Question: I want to have smooth text in my game. I found that solution is pixel shader, so i do every thing like is described on <URL>. My font is 48 px size thus i use 0.25f/48.0f but my font is stil sharp and ragged. What am i doing wrong ?
this is font.frag :
'''
#ifdef GL_ES
precision mediump float;
#endif
uniform sampler2D u_texture;
varying vec4 v_color;
varying vec2 v_texCoord;
const float smoothing = 0.25/48.0 ;
void main() {
float distance = texture2D(u_texture, v_texCoord).a;
float alpha = smoothstep(0.5 - smoothing, 0.5 + smoothing, distance);
gl_FragColor = vec4(v_color.rgb, alpha);
}
'''
I alos use linear filter for my font:
'''
arial_white_48.getRegion().getTexture().setFilter(TextureFilter.Linear, TextureFilter.Linear);
'''
text "your score" is written with pixel shader and linear filter
text "high score" is writte only with linear filter
but it is stil sharp

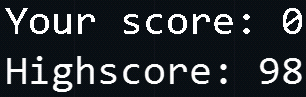
Answer: Well, it's an 8 months old question, but maybe your are still interested in the answer. Or at least someone with the same problem will be.
To have smooth fonts, I use free type fonts, and I create them in my loading screen. For that you need an asset manager.
Usually I create my asset manager in my main activty :
'''
public class MyGdxGame extends Game implements ApplicationListener {
public SpriteBatch batch;
public AssetManager assets;
@Override
public void create () {
batch = new SpriteBatch();
assets = new AssetManager();
this.setScreen(new LoadingScreen(this));
}
@Override
public void render () {
super.render();
}
}
'''
And in the loading screen I create the fonts with any size, based on a .ttf file :
'''
public class LoadingScreen implements Screen{
final MyGdxGame game;
public LoadingScreen(final MyGdxGame gam){
game = gam;
FileHandleResolver resolver = new InternalFileHandleResolver();
game.assets.setLoader(FreeTypeFontGenerator.class, new FreeTypeFontGeneratorLoader(resolver));
game.assets.setLoader(BitmapFont.class, ".ttf", new FreetypeFontLoader(resolver));
FreeTypeFontLoaderParameter size1Params = new FreeTypeFontLoaderParameter();
size1Params.fontFileName = "Fonts/calibri.ttf";
size1Params.fontParameters.genMipMaps = true;
size1Params.fontParameters.minFilter = TextureFilter.Linear;
size1Params.fontParameters.magFilter = TextureFilter.Linear;
size1Params.fontParameters.size = Gdx.graphics.getWidth()/18;
game.assets.load("font1.ttf", BitmapFont.class, size1Params);
FreeTypeFontLoaderParameter size2Params = new FreeTypeFontLoaderParameter();
size2Params.fontFileName = "Fonts/calibri.ttf";
size2Params.fontParameters.genMipMaps = true;
size2Params.fontParameters.minFilter = TextureFilter.Linear;
size2Params.fontParameters.magFilter = TextureFilter.Linear;
size2Params.fontParameters.size = Gdx.graphics.getWidth()/6;
game.assets.load("font2.ttf", BitmapFont.class, size2Params);
}
}
'''
With this method you can create very smooth font of any size.
The trick to make them smooth is in these 3 lines :
'''
size2Params.fontParameters.genMipMaps = true;
size2Params.fontParameters.minFilter = TextureFilter.Linear;
size2Params.fontParameters.magFilter = TextureFilter.Linear;
'''
Finally, when you need to use one of your font, you need to use :
'''
game.assets.get("font1.ttf", BitmapFont.class)
'''
Be careful with the name of your fonts. For the 2 fonts that I created in this example, 'font1' and 'font2', I used a single .ttf file that is 'calibri.ttf', but when I call the created fonts in my code I need to call 'font1.ttf' or 'font2.ttf', even if there are no such .ttf files in my asset.